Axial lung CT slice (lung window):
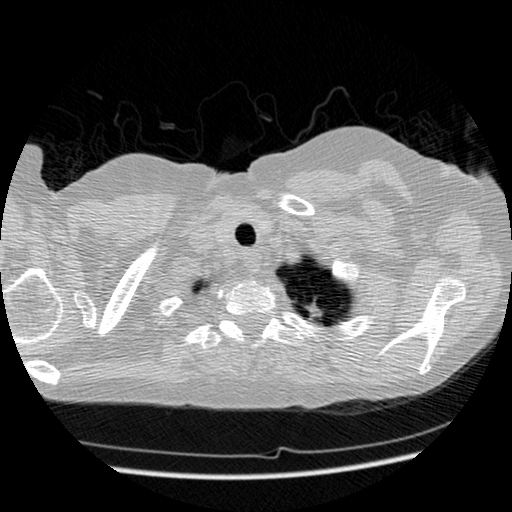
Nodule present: yes
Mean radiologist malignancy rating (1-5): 1